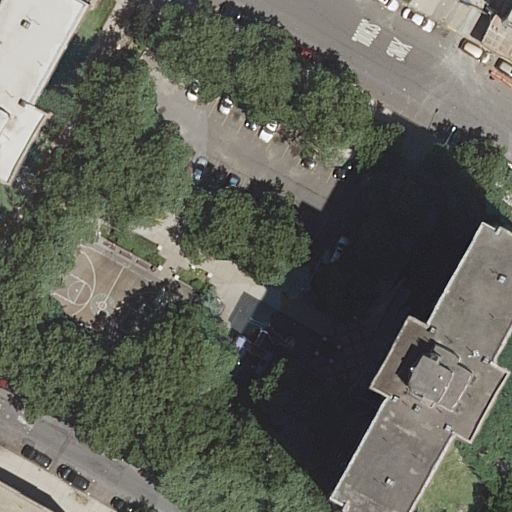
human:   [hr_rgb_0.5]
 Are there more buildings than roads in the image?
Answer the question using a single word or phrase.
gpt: yes

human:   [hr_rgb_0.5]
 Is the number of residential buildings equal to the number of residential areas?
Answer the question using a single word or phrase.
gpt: no

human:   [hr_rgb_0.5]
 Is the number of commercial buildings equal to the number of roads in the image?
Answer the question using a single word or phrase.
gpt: no

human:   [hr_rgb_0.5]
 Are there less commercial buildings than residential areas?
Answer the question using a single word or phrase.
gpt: yes

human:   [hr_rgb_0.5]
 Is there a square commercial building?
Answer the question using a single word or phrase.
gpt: no

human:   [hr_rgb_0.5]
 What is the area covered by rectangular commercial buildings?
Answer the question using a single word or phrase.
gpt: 0m2

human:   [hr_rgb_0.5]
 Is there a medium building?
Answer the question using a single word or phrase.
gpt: yes

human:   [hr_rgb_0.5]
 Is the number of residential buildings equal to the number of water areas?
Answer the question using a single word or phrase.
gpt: no

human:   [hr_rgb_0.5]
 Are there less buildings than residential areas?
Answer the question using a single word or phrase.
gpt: no

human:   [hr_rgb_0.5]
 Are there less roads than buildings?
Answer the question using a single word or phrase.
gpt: yes

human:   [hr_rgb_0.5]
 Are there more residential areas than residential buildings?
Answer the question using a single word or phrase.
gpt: no

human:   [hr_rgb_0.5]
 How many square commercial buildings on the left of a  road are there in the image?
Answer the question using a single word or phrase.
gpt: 0

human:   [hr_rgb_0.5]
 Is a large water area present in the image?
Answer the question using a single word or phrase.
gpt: no

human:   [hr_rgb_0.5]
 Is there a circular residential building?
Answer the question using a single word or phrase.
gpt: no

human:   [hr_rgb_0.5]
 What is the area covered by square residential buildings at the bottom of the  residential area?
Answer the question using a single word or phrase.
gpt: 0m2

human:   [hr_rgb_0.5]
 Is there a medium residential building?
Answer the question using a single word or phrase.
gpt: yes

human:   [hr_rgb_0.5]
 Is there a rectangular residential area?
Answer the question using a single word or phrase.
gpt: yes

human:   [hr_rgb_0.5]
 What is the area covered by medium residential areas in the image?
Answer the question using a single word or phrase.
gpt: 362m2

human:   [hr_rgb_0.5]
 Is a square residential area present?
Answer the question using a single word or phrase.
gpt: no

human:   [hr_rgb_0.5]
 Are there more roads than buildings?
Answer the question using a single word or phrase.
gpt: no

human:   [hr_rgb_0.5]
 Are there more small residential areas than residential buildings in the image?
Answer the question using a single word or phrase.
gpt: no

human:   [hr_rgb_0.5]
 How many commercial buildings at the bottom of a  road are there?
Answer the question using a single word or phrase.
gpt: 0

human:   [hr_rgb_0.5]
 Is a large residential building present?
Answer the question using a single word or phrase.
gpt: yes

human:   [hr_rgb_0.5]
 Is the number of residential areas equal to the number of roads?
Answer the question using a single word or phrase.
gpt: no

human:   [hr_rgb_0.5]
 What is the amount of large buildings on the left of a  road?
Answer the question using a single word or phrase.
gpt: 1

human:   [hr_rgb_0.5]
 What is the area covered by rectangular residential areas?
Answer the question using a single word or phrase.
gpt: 362m2

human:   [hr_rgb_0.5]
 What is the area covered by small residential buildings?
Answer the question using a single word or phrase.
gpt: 33m2

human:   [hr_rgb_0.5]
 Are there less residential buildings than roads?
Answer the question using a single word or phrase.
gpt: no

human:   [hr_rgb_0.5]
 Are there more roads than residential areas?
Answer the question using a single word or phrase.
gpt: yes

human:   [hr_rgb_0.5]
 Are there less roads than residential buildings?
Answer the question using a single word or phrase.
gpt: yes

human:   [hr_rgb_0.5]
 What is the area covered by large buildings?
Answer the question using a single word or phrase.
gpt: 683m2

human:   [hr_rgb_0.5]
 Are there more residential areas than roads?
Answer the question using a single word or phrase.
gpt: no

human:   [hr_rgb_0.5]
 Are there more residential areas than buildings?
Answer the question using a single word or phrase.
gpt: no

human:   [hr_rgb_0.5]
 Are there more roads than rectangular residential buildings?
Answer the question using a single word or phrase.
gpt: no

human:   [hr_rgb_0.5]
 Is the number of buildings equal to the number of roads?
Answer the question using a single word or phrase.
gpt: no

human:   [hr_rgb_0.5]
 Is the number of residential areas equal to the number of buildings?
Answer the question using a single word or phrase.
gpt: no